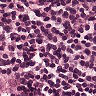
Metastatic tissue present: no